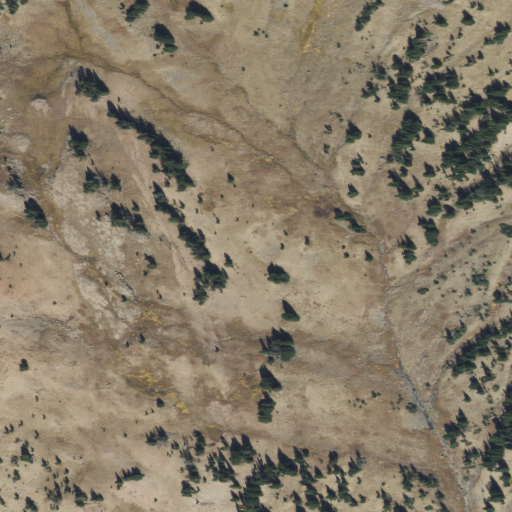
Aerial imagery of depression(s) in Montana named North Fork Basin containing shrub, grassland, and evergreen forest